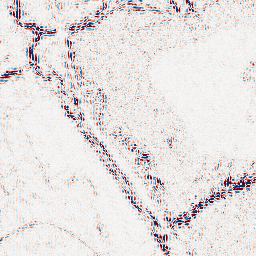
Category: wavelet
Decomposition family: wavelet_biorthogonal
Decomposition parameters: wavelet: bior3.5
level: 2
Upsampling method: cubic_catmull_rom
Upsampling parameters: scale: 2
Upsampling scale: 2